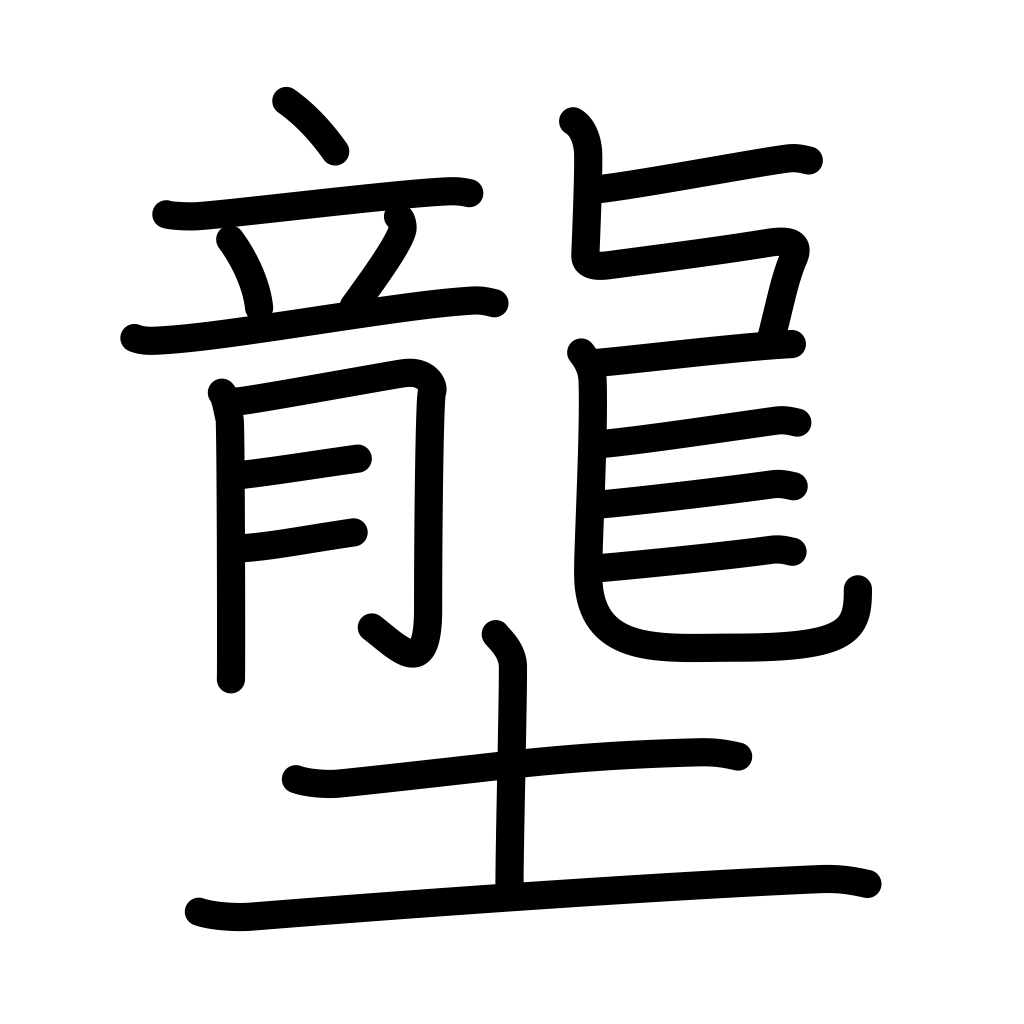
Meaning: mound, grave, rice field dike